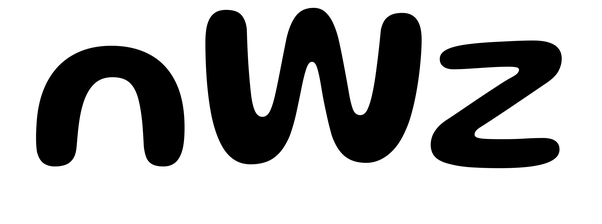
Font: Gluten_Medium